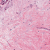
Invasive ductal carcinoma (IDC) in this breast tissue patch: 0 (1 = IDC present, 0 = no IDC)